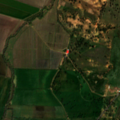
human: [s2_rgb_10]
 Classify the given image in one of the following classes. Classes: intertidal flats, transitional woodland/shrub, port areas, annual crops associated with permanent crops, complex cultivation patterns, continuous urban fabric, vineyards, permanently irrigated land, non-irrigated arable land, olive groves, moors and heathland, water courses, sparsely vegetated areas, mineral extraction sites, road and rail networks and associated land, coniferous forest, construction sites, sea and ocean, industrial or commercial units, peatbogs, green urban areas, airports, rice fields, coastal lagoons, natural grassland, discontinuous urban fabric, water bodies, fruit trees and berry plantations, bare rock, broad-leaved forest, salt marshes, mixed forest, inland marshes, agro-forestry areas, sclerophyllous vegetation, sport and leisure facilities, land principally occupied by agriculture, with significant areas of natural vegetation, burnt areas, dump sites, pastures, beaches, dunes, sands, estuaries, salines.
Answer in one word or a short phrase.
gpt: non-irrigated arable land, permanently irrigated land, rice fields, fruit trees and berry plantations, agro-forestry areas